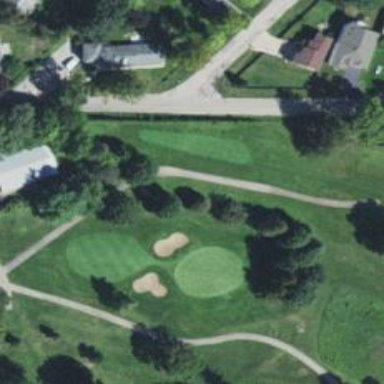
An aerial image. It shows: Path for both roads and golfers.